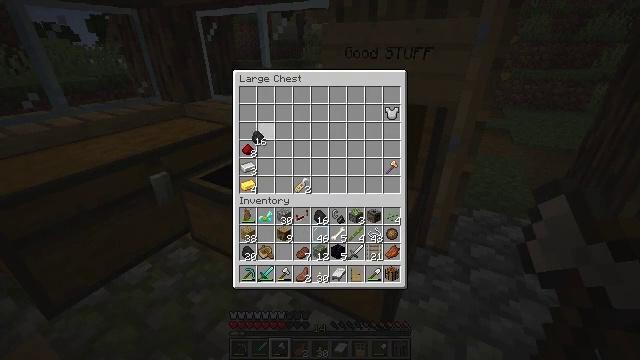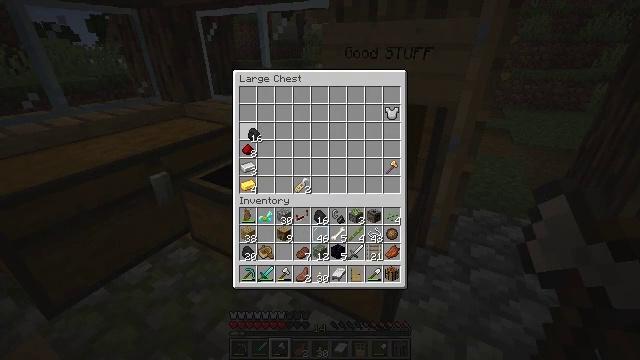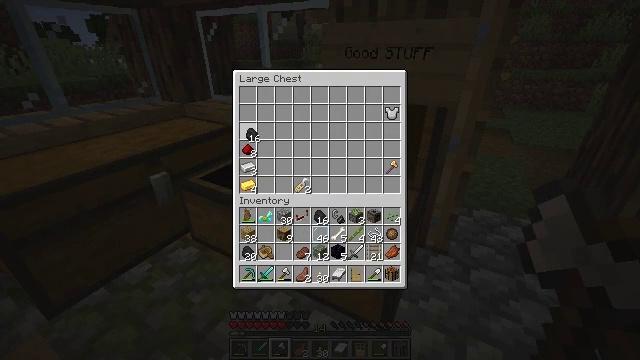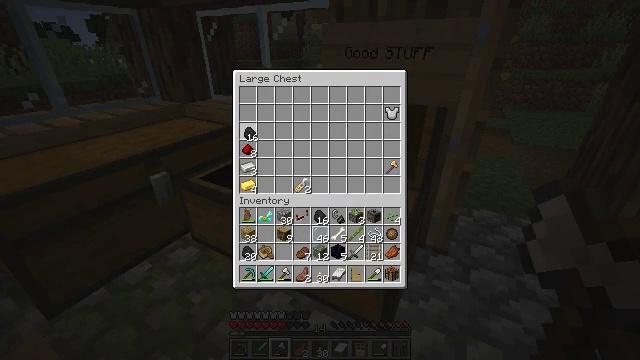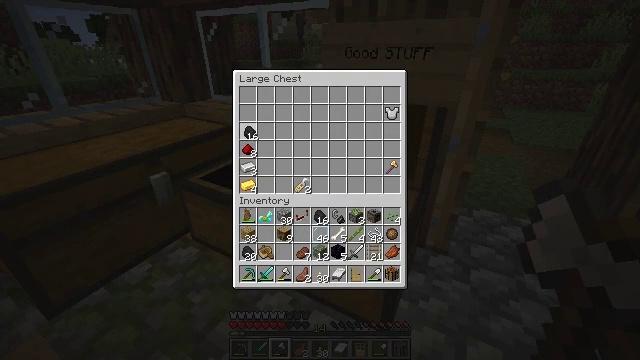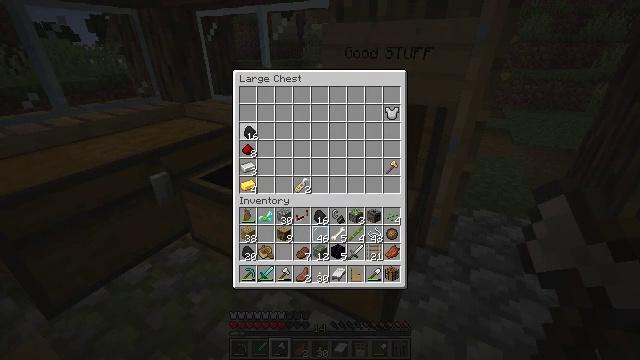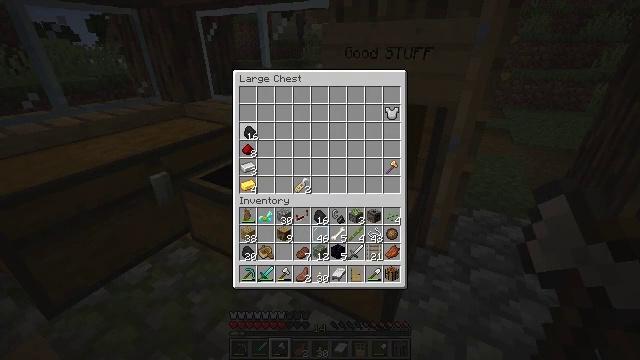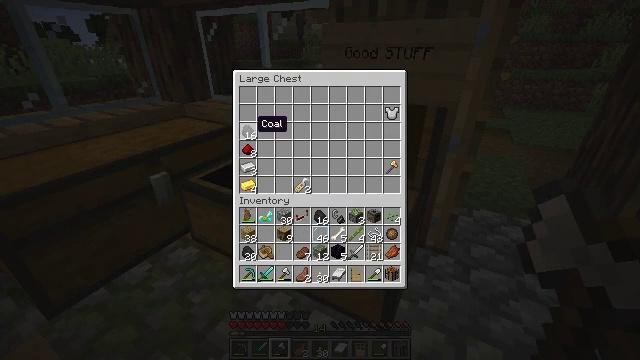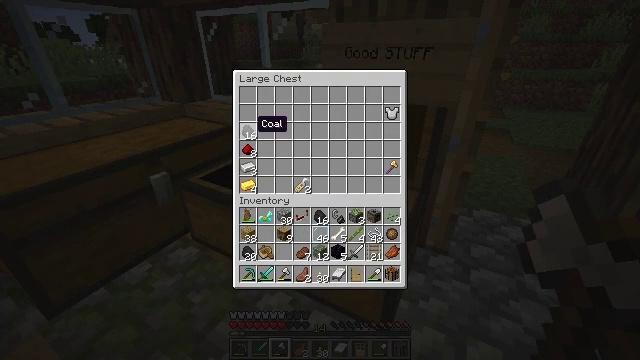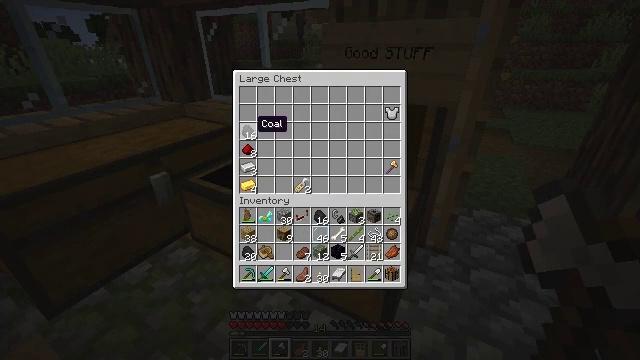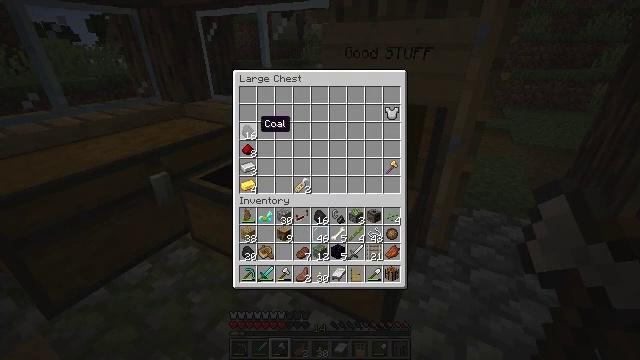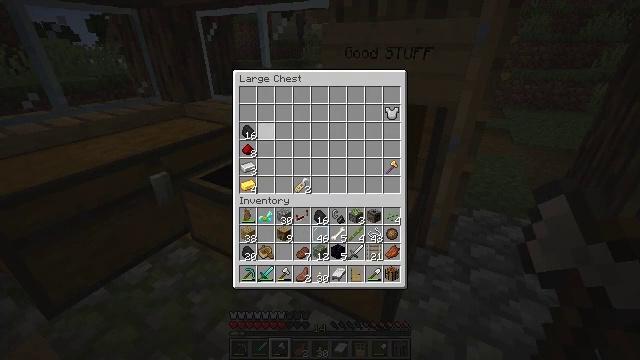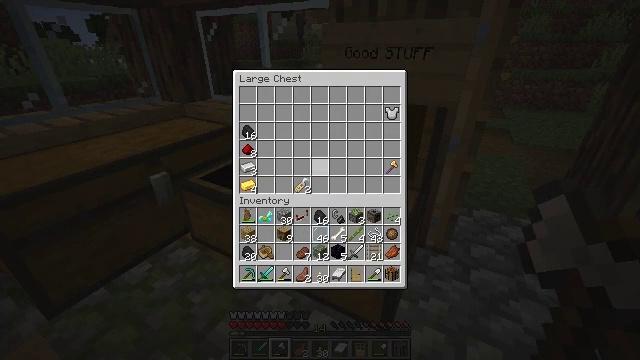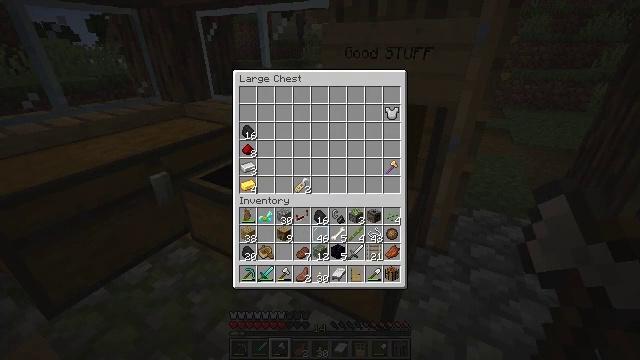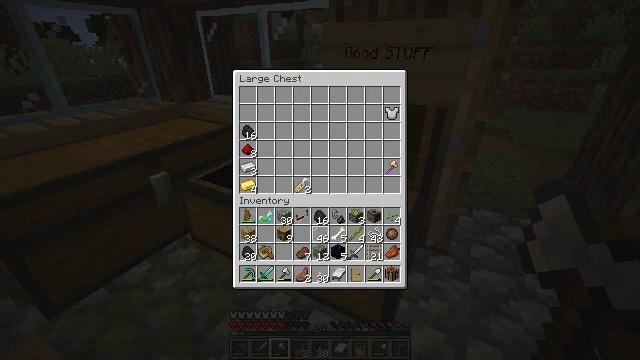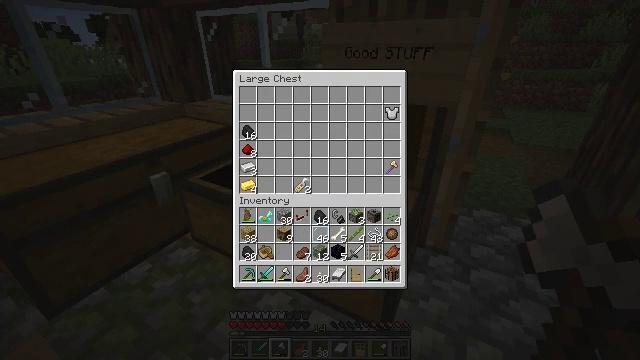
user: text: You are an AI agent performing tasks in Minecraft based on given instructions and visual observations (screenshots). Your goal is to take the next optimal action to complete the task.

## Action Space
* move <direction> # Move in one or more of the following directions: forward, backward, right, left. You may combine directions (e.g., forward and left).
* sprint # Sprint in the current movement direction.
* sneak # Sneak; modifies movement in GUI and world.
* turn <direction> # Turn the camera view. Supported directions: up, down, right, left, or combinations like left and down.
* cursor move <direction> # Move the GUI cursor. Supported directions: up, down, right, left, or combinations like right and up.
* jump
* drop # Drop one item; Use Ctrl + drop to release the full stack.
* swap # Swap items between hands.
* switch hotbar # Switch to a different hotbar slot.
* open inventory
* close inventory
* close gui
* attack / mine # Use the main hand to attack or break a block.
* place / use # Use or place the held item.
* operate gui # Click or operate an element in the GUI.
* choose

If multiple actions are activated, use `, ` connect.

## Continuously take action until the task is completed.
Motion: motion action
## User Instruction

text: Smash the furnace to retrieve it.
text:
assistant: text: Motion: no_op
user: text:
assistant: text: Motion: no_op
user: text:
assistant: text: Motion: no_op
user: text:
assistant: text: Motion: operate gui
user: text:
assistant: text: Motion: operate gui
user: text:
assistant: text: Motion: operate gui
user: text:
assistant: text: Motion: no_op
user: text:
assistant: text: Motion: no_op
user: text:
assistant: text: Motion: no_op
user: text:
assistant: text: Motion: no_op
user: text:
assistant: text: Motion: cursor move right
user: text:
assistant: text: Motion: cursor move right and down
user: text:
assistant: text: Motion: cursor move right and down
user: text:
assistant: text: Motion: cursor move right and down
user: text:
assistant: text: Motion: cursor move left
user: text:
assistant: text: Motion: cursor move left and up
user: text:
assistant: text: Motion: cursor move left and up
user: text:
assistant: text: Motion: cursor move left and up
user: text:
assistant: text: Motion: cursor move left and up
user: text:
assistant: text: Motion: cursor move left
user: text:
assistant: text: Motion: no_op
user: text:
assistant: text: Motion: no_op
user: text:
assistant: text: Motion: no_op
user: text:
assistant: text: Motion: no_op
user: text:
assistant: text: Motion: no_op
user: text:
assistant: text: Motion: no_op
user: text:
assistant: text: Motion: no_op
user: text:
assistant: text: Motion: no_op
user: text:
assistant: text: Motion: no_op
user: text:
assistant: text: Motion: no_op